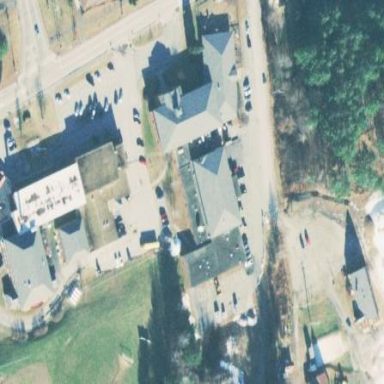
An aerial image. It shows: School building.